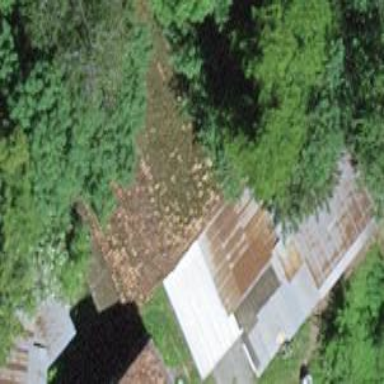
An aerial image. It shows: Shed building.